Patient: sex M, age 60
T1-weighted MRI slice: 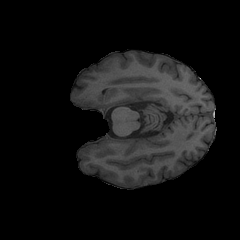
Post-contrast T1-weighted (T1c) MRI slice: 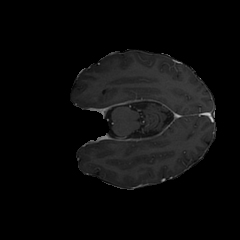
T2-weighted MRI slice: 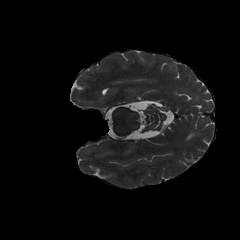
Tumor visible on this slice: no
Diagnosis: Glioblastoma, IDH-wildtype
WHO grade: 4